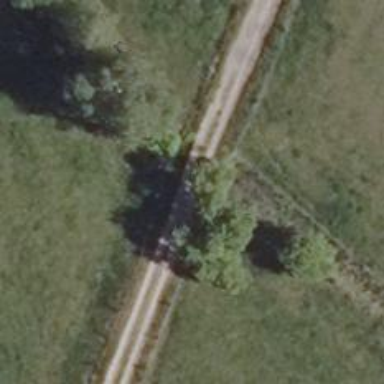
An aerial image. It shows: Sandy track road with grade3 tracktype.